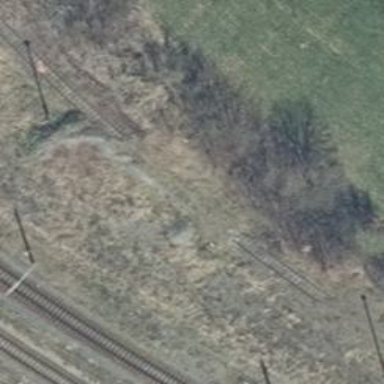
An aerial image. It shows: Disused railway siding.